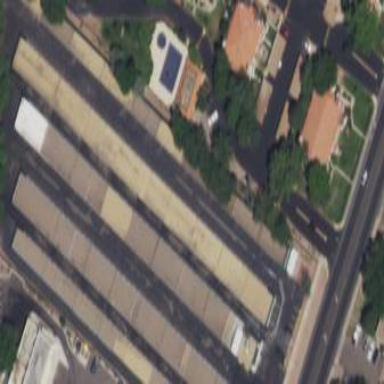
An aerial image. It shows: Group of garages.